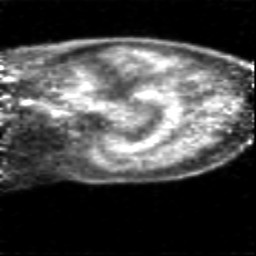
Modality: PET
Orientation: sagittal
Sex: female
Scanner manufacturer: siemens